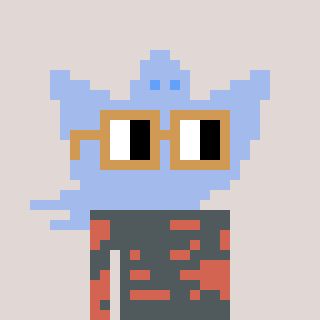
a pixel art character with square brown glasses, a ghost-B-shaped head and a peachy-colored body on a warm background